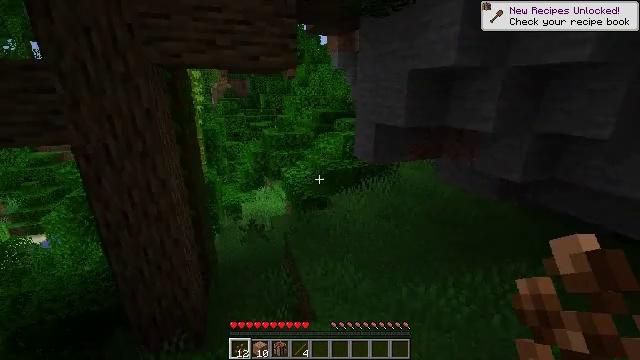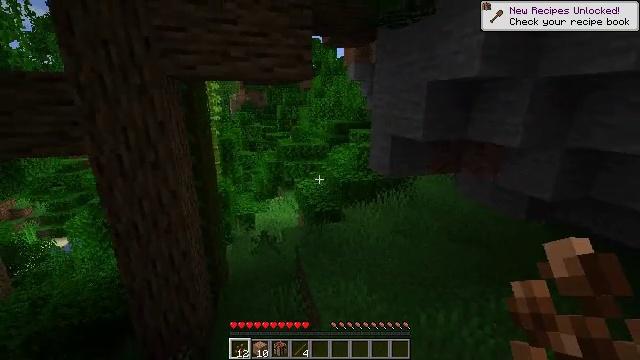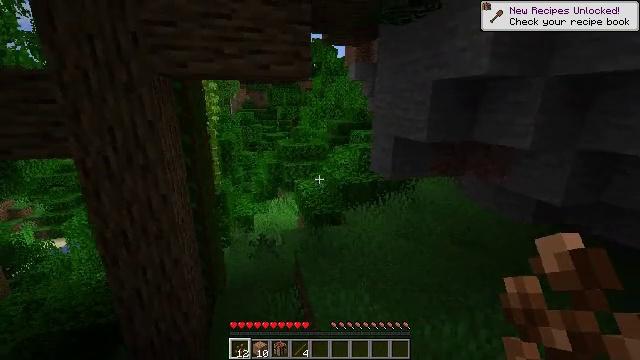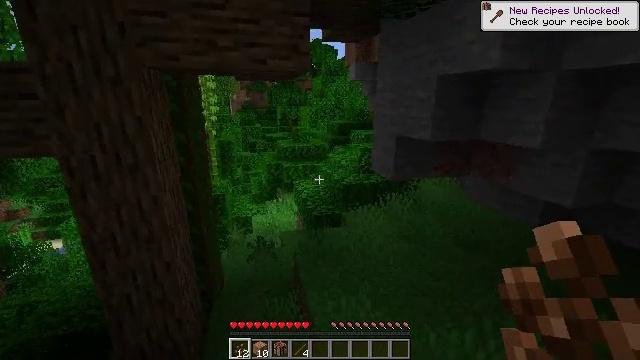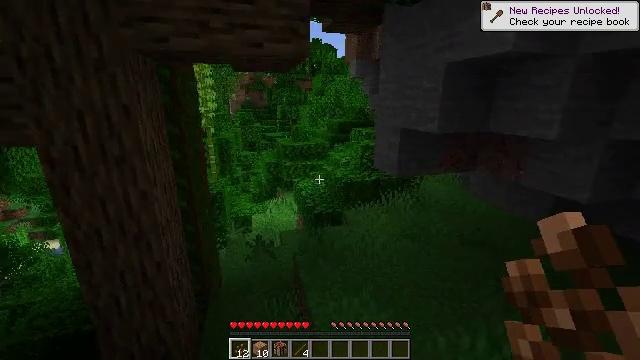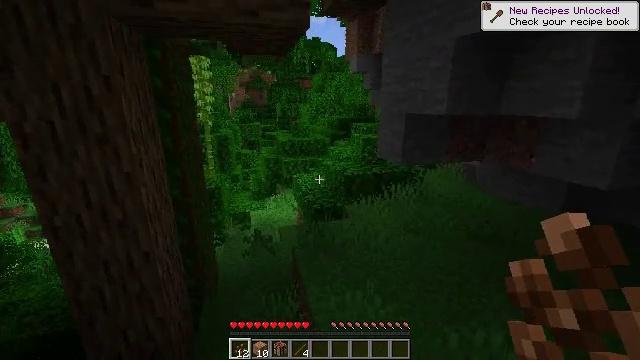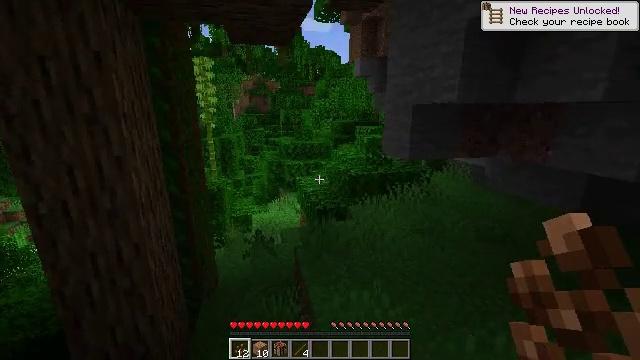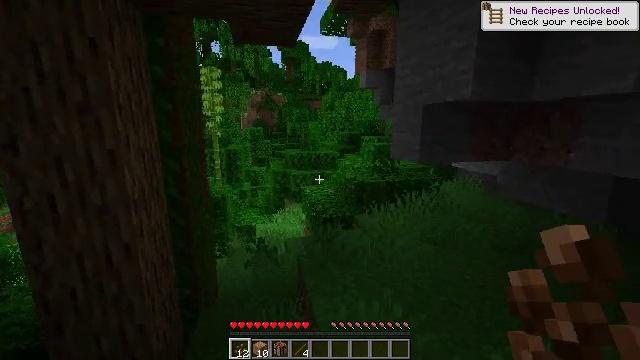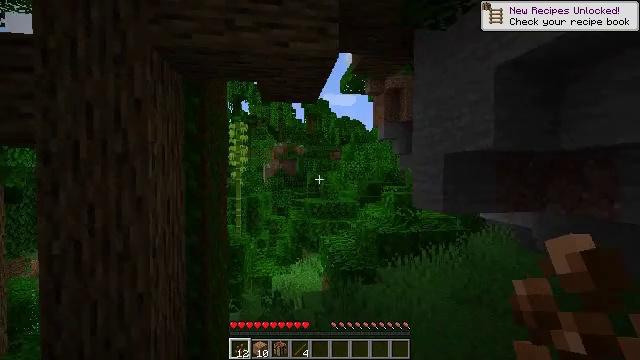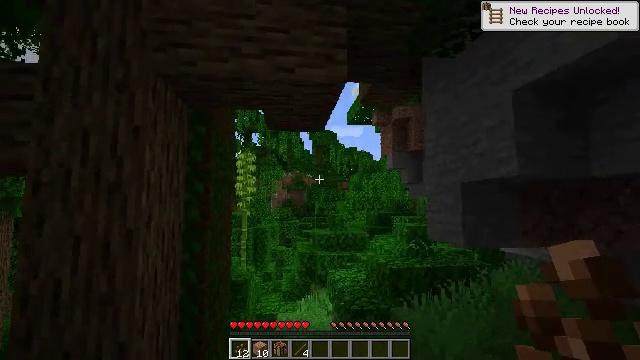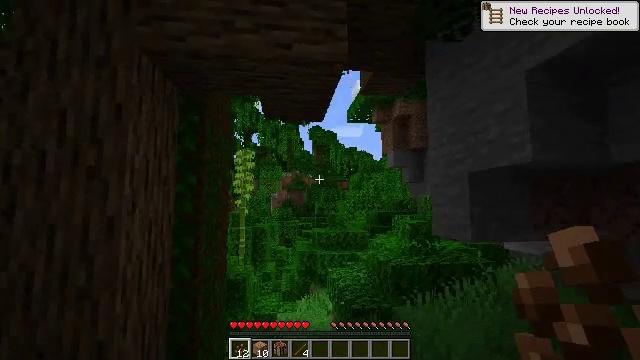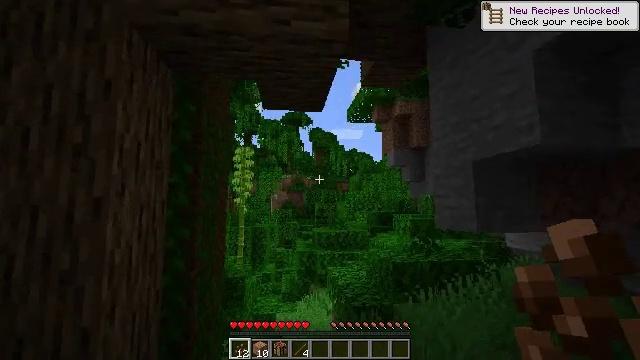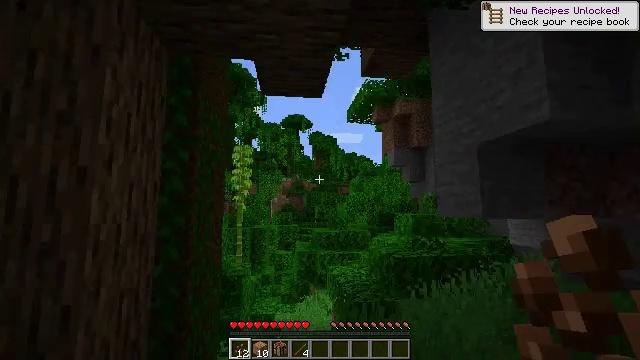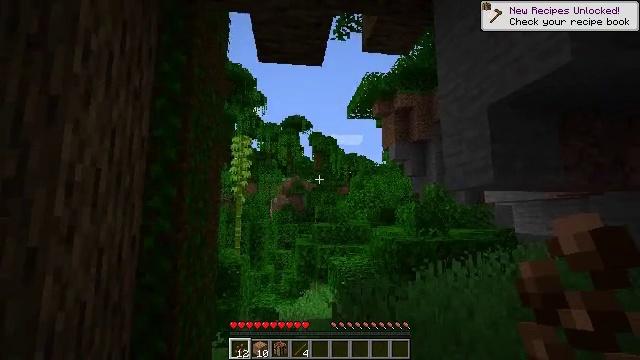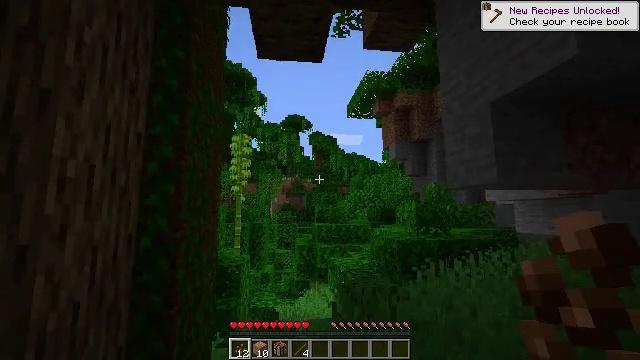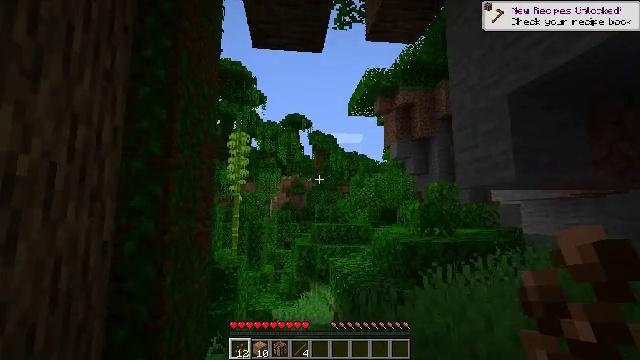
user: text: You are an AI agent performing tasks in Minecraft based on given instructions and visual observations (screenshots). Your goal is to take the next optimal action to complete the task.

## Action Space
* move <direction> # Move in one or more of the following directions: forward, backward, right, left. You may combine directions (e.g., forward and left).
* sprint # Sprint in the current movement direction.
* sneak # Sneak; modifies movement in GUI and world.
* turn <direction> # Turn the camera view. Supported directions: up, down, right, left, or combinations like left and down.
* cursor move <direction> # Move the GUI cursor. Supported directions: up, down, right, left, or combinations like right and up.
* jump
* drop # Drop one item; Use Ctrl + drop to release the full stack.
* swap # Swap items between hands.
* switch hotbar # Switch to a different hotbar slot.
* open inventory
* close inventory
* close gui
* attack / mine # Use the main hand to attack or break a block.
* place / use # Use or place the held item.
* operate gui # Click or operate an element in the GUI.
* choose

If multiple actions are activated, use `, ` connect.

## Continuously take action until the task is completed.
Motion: motion action
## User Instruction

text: Collect jungle leaves by breaking them.
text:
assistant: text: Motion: move forward, turn left and up
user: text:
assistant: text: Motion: move forward
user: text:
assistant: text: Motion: move forward
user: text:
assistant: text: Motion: move forward
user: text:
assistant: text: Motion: move forward
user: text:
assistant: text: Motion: move forward, turn up
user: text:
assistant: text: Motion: move forward, turn left and up
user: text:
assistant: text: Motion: move forward, turn left and up
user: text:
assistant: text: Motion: move forward, turn left and up
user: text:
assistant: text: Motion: move forward
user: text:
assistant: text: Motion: move forward
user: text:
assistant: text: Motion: move forward
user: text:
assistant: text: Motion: move forward
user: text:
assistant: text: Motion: move forward
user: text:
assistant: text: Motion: move forward
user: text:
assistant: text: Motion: move forward
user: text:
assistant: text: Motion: move forward
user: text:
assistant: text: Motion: move forward, turn right
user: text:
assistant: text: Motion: move forward
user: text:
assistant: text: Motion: move forward
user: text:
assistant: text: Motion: move forward, turn right and up
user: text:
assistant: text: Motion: move forward, turn right and up
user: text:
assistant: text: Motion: move forward, turn right
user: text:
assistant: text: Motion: move forward, turn right and up
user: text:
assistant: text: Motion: move forward, turn right and up
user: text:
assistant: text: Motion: move forward, turn right and up
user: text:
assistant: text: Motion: move forward, turn right and up
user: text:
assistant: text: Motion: move forward
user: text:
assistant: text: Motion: move forward
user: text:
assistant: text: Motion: move forward